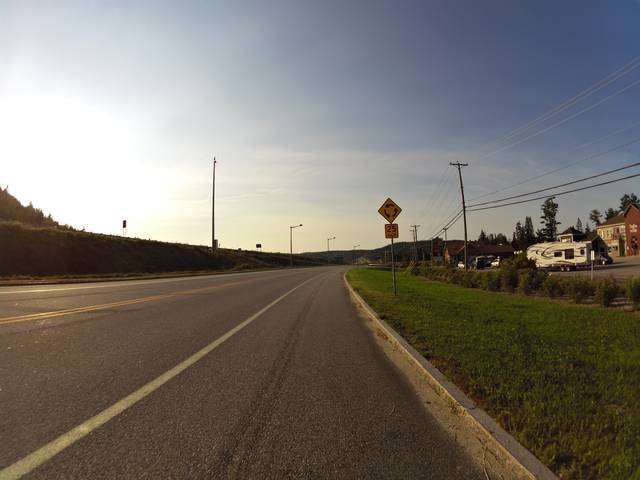
Region: Canada
Coordinates: 45.624, -75.934